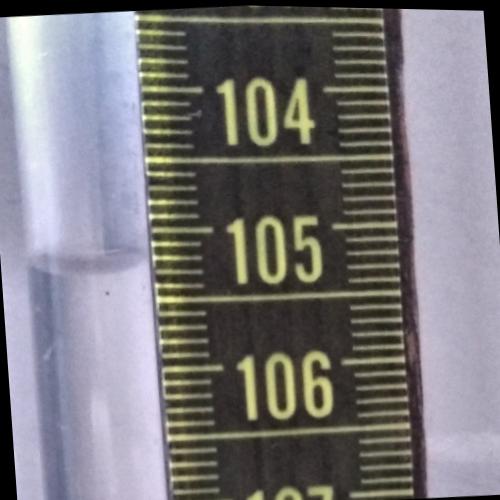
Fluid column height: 105.3 cm